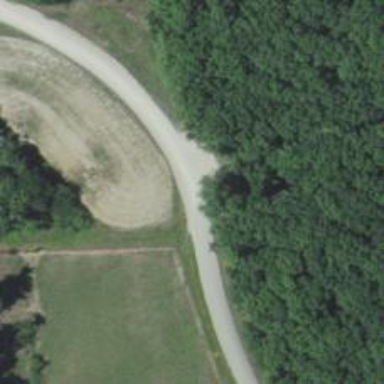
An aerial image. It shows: Tertiary road.